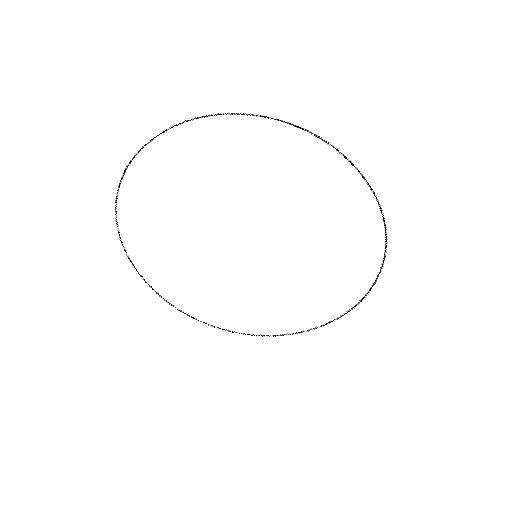
Crossing number: 0